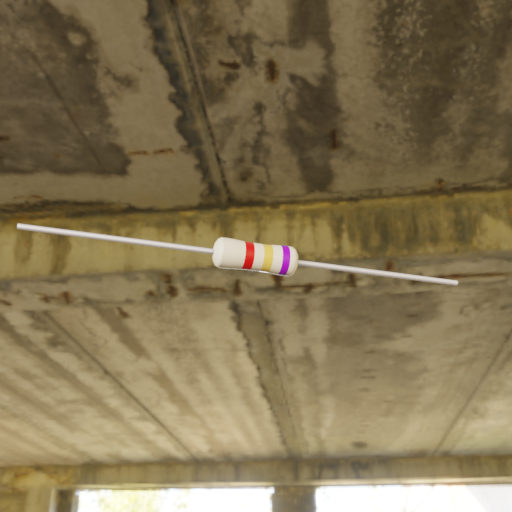
Resistor colour bands (in order): red, gold, violet